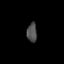
Tissue: lung
Cell type: Epithelial cells
Senescence score: 0.2166
Nuclear area (px): 189
Mean DAPI intensity: 77.73